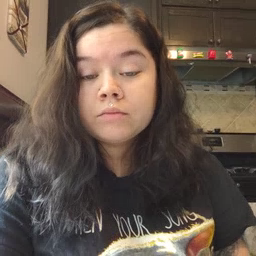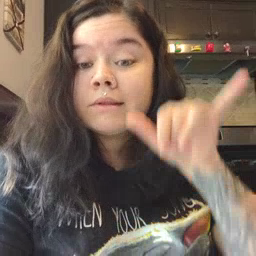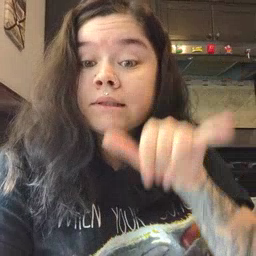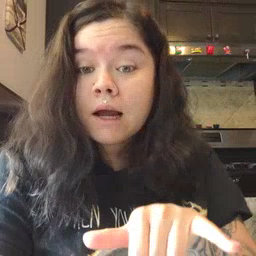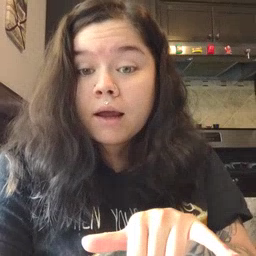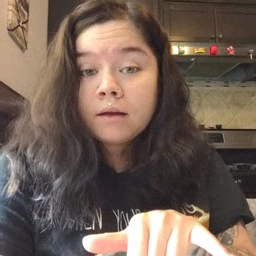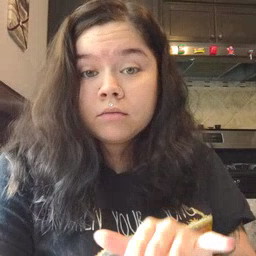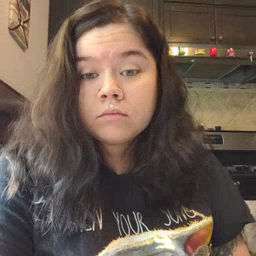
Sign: stay